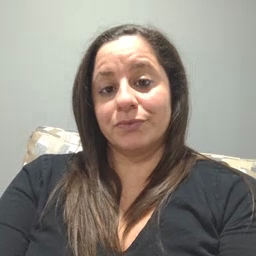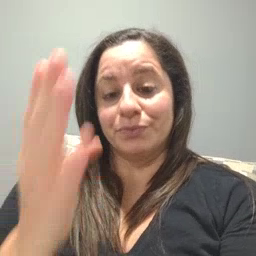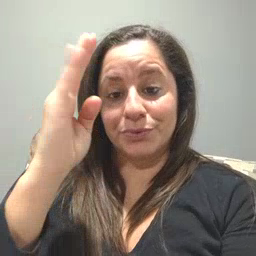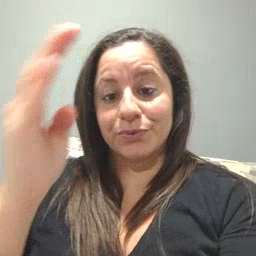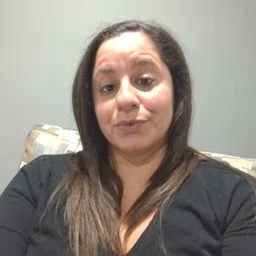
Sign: blue